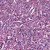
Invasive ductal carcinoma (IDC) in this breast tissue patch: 1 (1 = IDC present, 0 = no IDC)